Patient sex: F
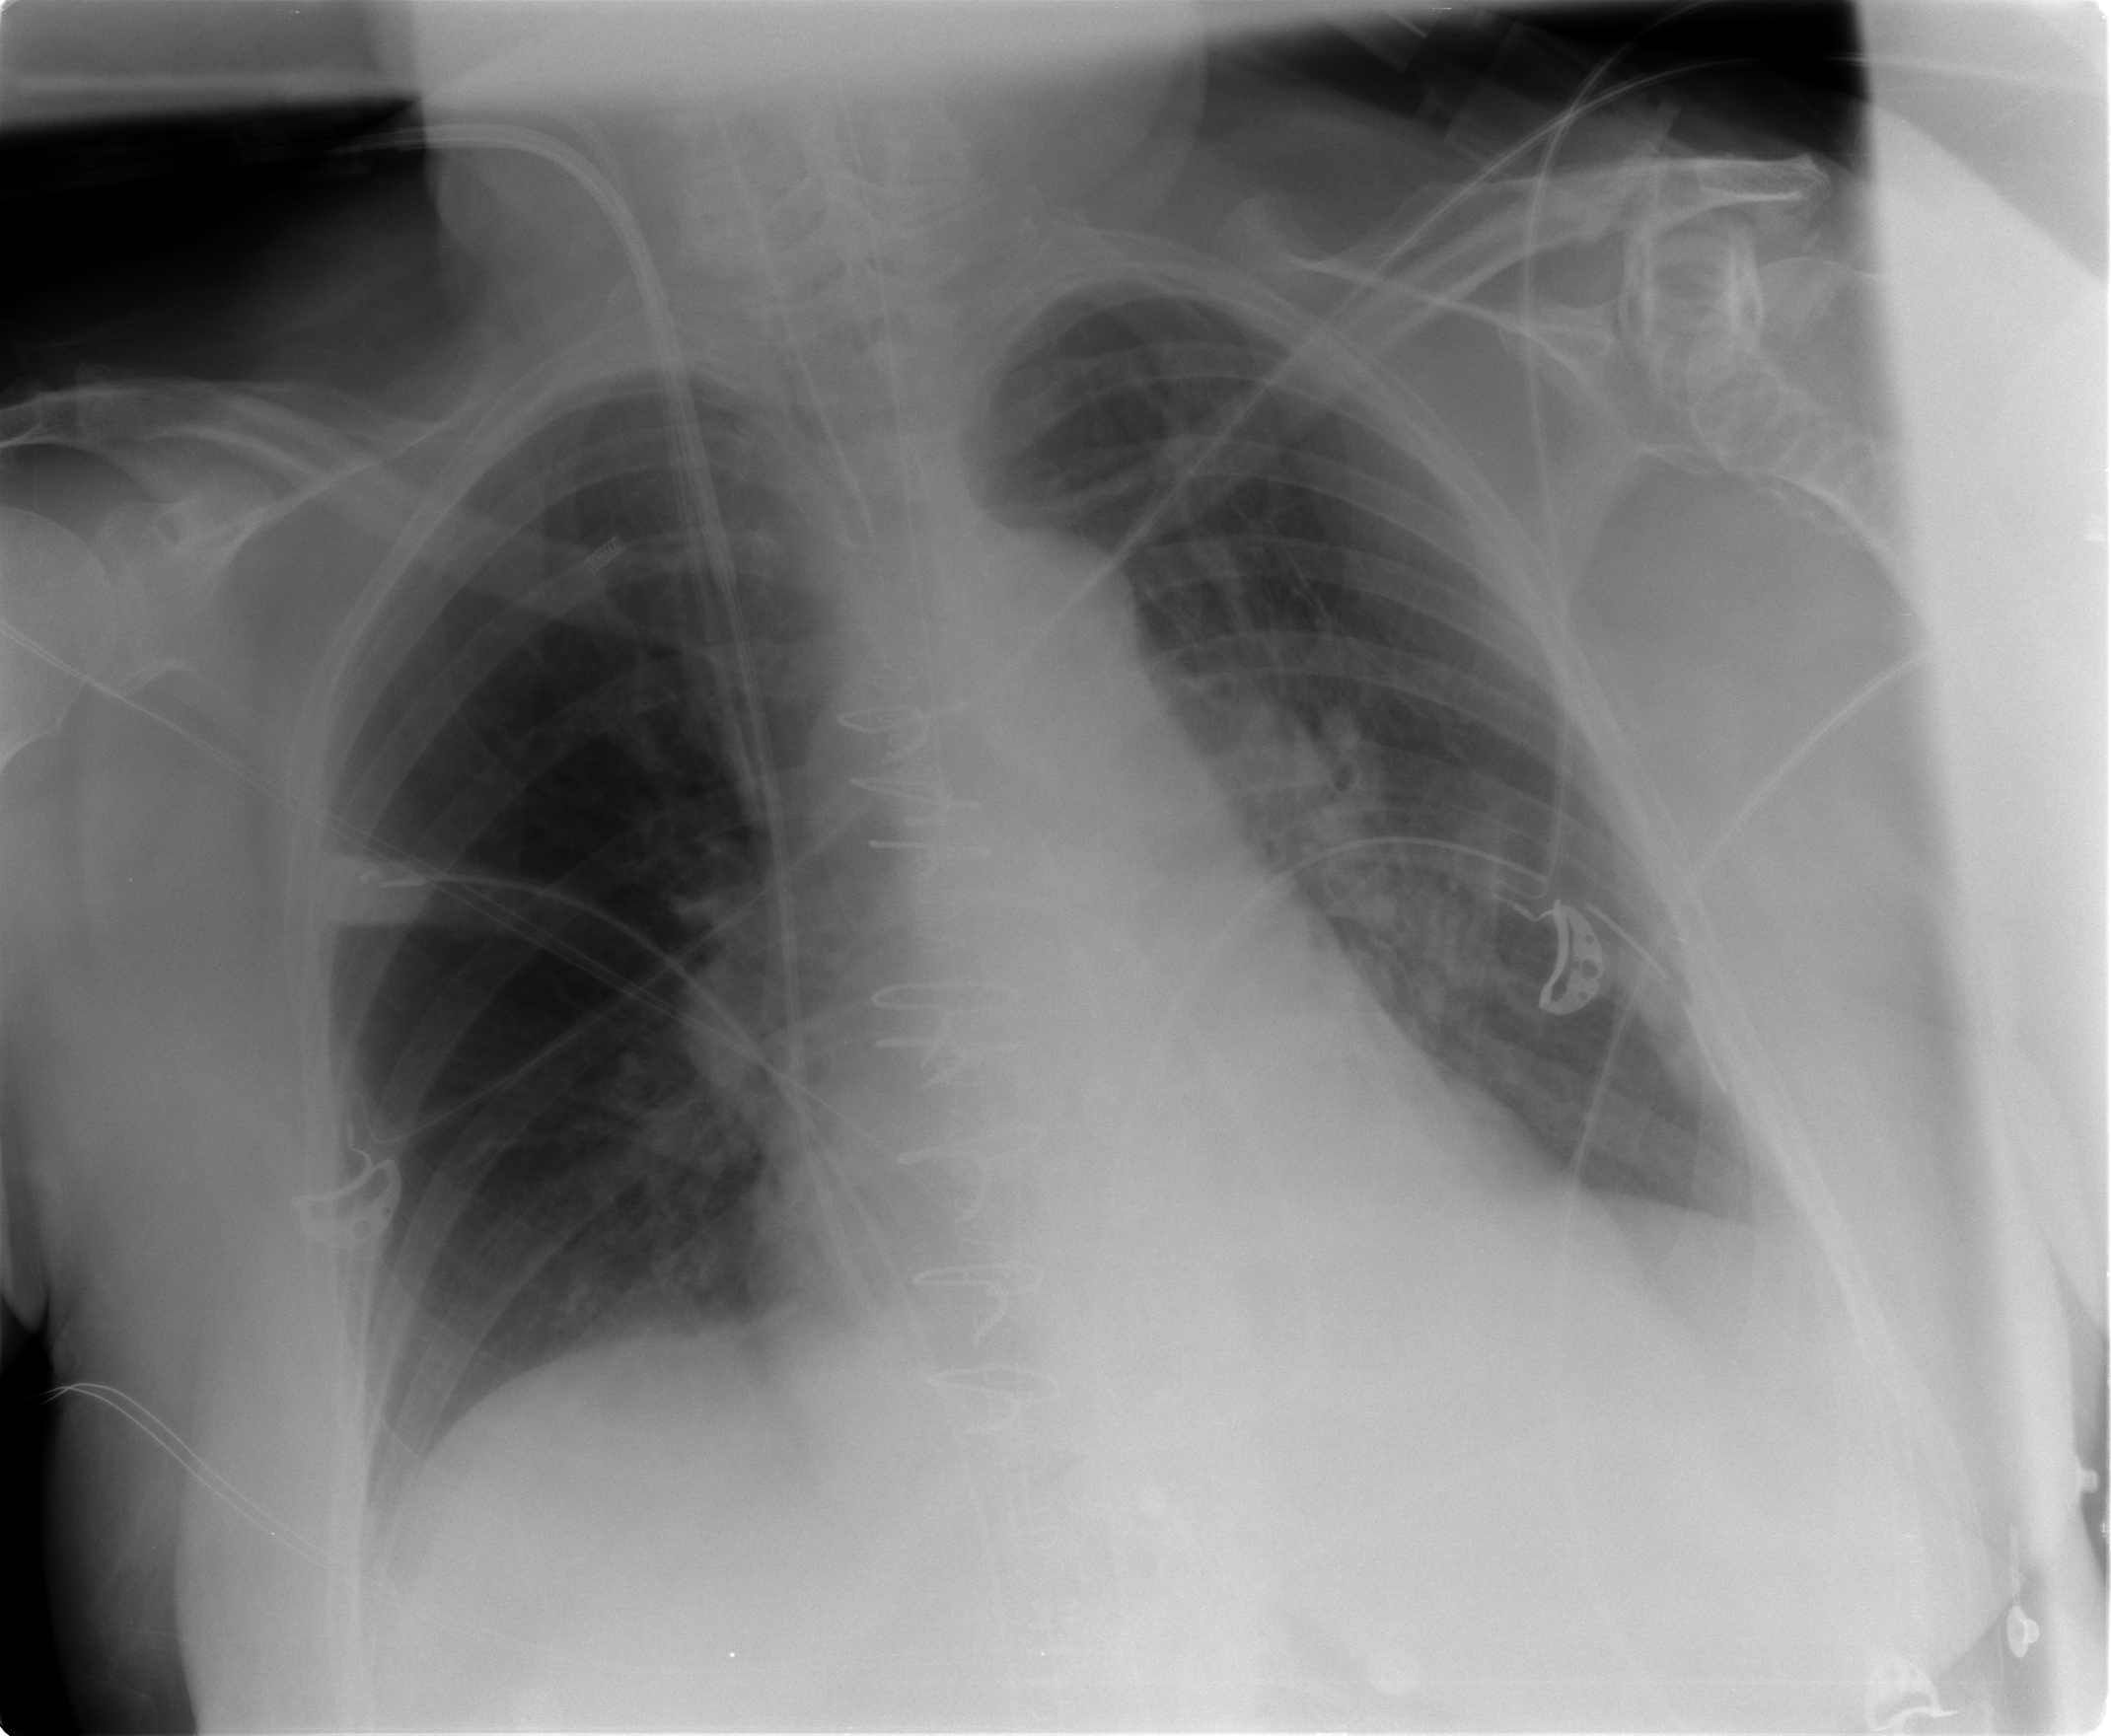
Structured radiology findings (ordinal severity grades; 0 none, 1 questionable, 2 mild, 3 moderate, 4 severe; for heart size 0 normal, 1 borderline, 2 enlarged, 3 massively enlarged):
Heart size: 2
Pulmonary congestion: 2
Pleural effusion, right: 0
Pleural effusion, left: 2
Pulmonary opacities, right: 0
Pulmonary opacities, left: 0
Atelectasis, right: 0
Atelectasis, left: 3